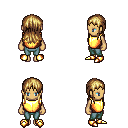
a pixel art fantasy rpg character, female body template, human, tanned skin, gold chest armor, teal pants, blonde unkempt hairstyle, gold boots, four views (front, back, left, right), 2x2 character sprite sheet, small pixel art, hard edges, no anti-aliasing